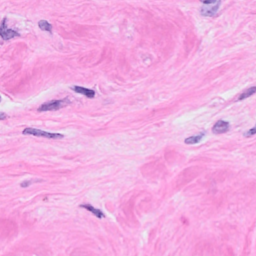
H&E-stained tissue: Breast